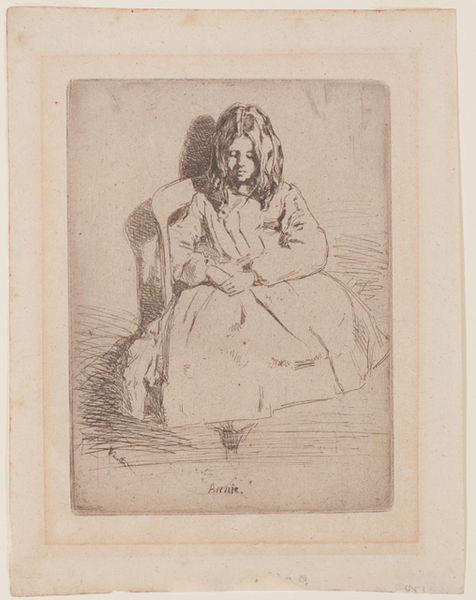
Titel: Annie, Seated
Künstler: James Abbott McNeill Whistler
Standort: Amherst (Massachusetts, USA)
Institution: Mead Art Museum, Amherst College
Schlagwörter: chair, folds, hands, lamp, white, arm, chairs, dress, face, hair, interior, lady, nose, portrait, seated, sit, sitting, woman, looking, print, sad, folded, girl, lap, eyes, drawing, paper, black and white, look, shadow, chin, sketch, pencil, lines, fingers, charcoal, foto, position, looking down, posed, folded hands, alone, down, sleepy, elbow, quiet, shaded, crease, demure, elbows, downcast, clasped, brenie, provoke, disapointed, forearm, chare